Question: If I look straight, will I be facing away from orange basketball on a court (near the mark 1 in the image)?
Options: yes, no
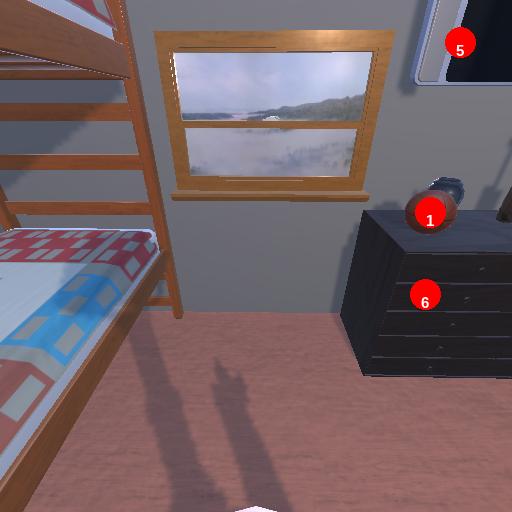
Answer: yes